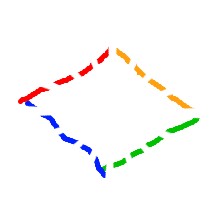
Shape: rhombus